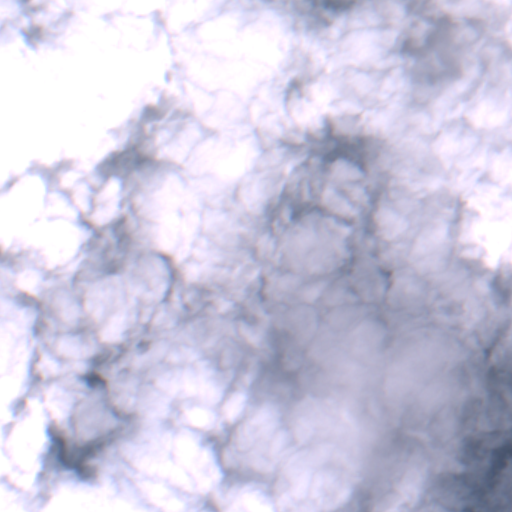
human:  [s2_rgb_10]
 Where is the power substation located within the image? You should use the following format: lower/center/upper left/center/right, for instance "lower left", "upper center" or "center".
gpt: The power substation is located in the center left of the image.
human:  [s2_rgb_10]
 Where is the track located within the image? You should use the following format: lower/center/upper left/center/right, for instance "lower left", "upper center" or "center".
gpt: There is no track in the image.